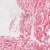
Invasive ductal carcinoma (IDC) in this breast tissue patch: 0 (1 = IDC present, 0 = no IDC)